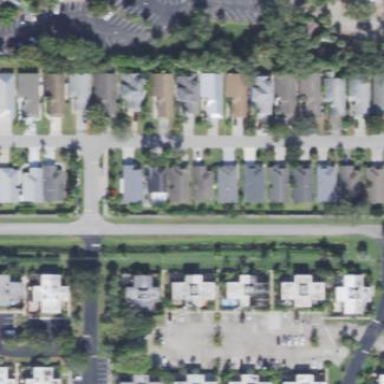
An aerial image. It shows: This residential area consists of single-family homes.